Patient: sex M, age 43
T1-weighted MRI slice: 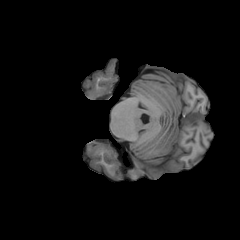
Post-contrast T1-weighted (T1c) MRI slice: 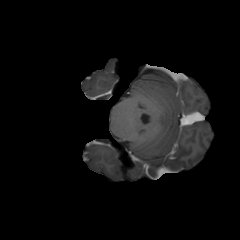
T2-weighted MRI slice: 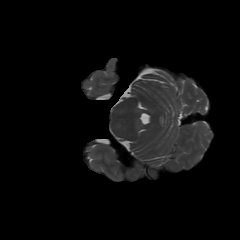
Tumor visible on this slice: no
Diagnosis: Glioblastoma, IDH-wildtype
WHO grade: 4